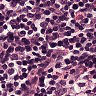
Metastatic tissue present: no